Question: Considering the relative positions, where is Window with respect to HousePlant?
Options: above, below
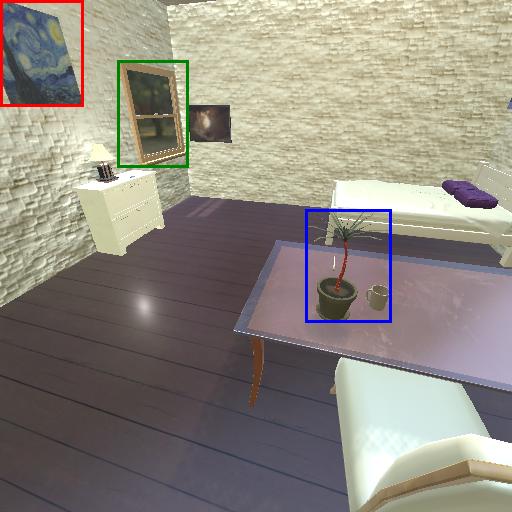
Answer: above